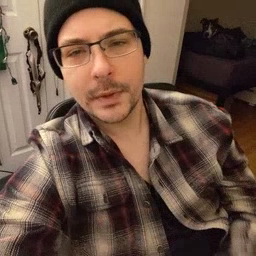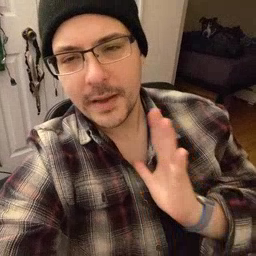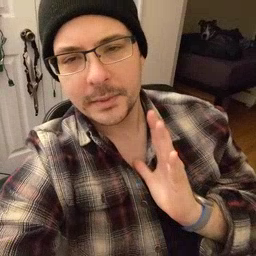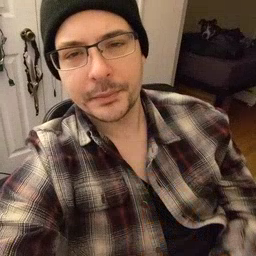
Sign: fine